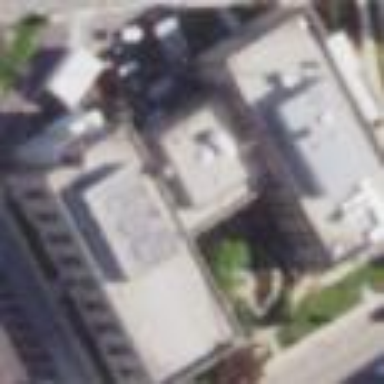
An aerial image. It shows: Public courthouse building.